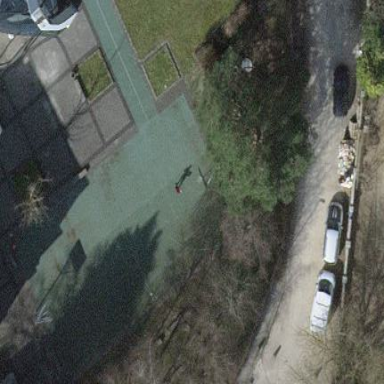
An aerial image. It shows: Basketball court located in leisure land pitch.